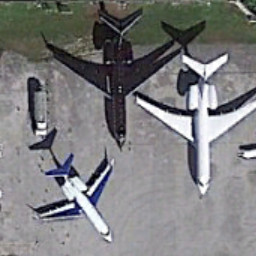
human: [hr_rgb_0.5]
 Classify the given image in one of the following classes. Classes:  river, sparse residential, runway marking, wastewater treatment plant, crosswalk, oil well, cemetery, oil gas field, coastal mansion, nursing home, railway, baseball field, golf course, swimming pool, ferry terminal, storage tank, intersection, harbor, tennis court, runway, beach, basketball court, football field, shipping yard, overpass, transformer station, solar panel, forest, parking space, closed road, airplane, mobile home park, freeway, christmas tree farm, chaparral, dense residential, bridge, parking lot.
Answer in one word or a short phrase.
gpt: airplane